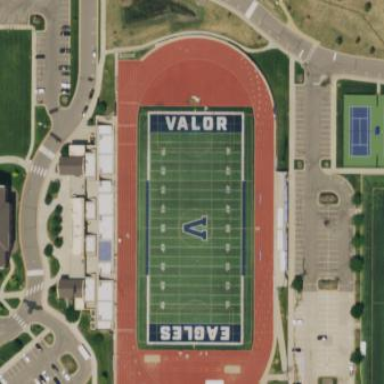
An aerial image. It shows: American football pitch.